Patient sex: M
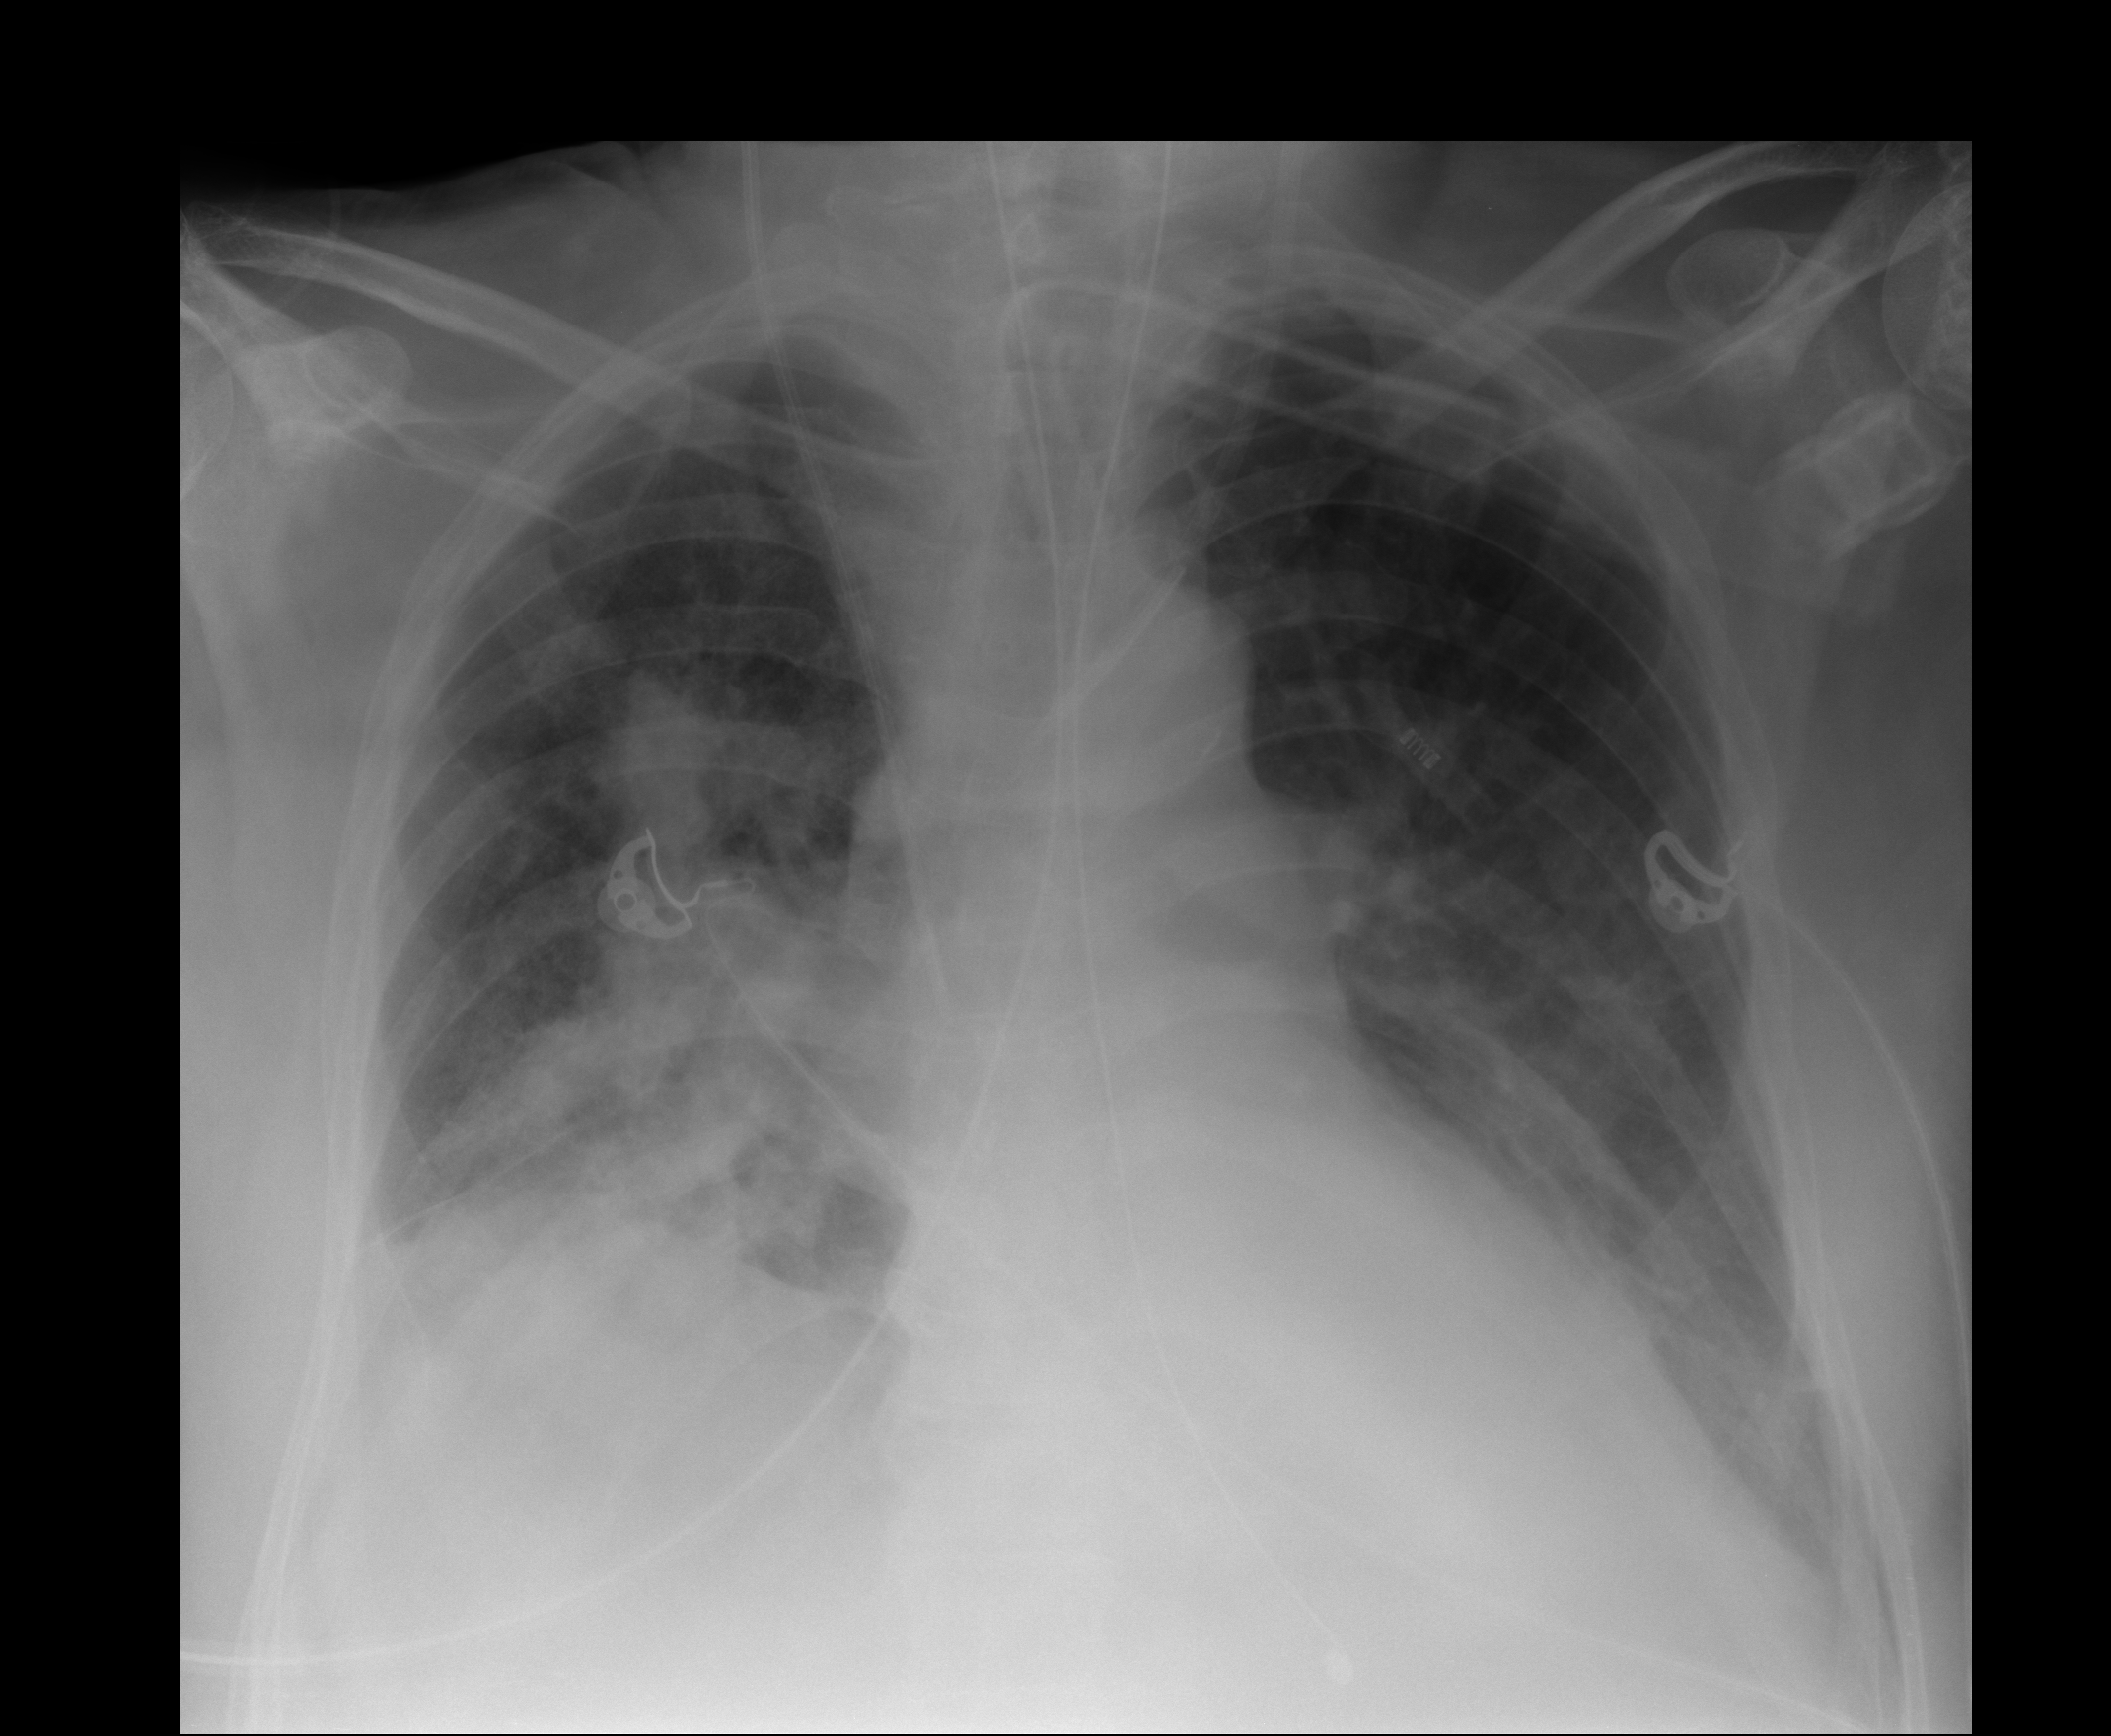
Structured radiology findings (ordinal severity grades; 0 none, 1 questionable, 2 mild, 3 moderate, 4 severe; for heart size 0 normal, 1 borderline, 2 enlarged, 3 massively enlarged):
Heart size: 0
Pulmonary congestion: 2
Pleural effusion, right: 3
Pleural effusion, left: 2
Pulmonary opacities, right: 3
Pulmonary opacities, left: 2
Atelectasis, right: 3
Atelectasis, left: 2